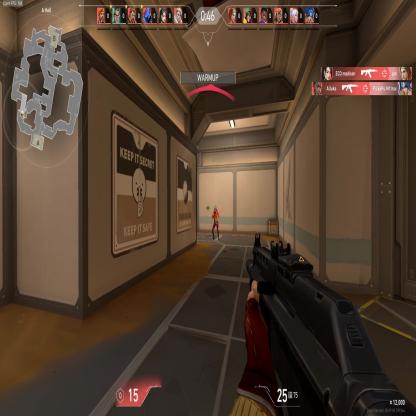
Label: enemy